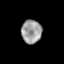
Tissue: lung
Cell type: Endothelial cells
Senescence score: 0.2107
Nuclear area (px): 470
Mean DAPI intensity: 155.081